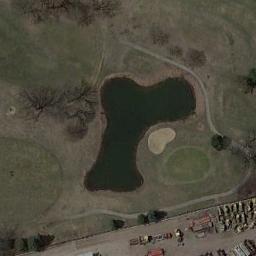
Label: golf_course